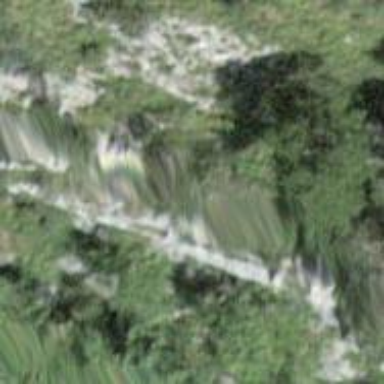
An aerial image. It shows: Cliff in nature.